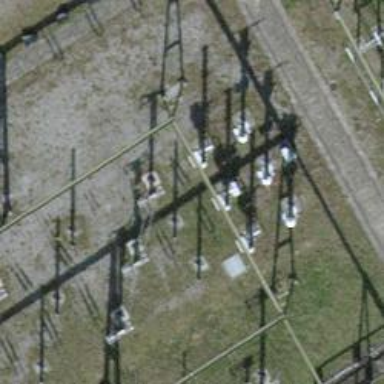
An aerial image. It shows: Power line carrying busbar.